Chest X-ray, PA view. Patient: 64 years old, sex M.
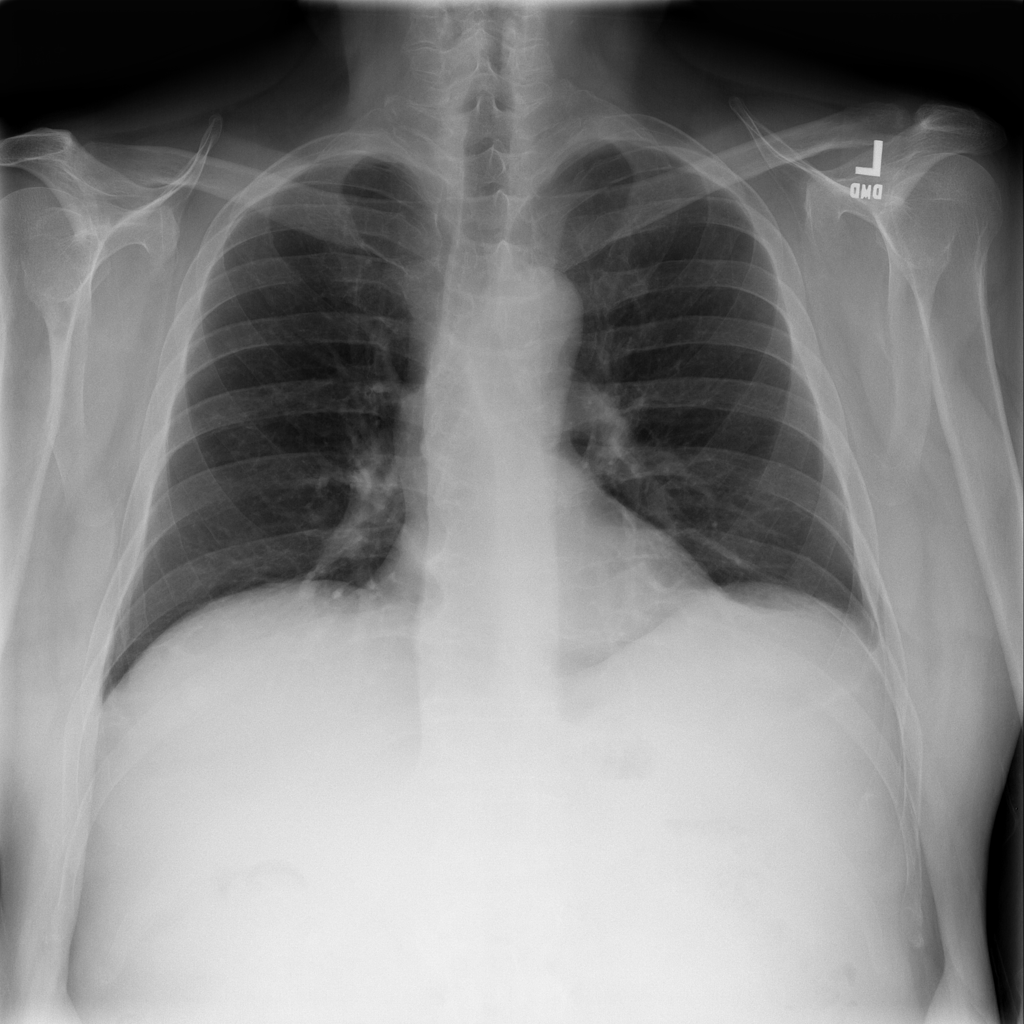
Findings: Consolidation, Infiltration